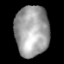
Tissue: lung
Cell type: Others
Senescence score: 0.1698
Nuclear area (px): 1693
Mean DAPI intensity: 160.311